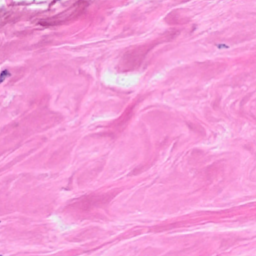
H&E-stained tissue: Breast